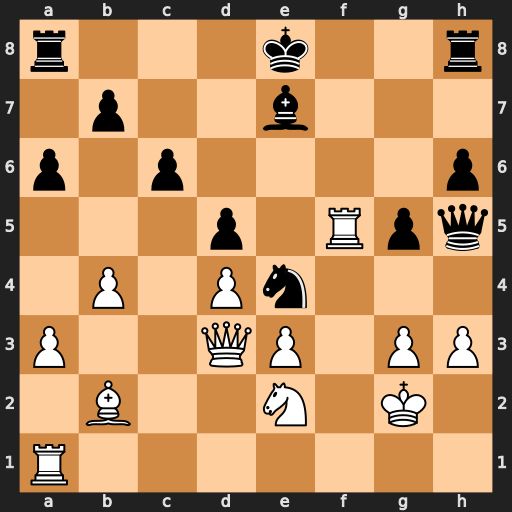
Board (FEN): r3k2r/1p2b3/p1p4p/3p1Rpq/1P1Pn3/P2QP1PP/1B2N1K1/R7
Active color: w
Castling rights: kq
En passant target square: -
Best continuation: Nf4 Qf7 Rxf7